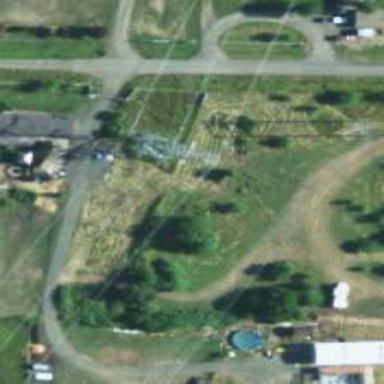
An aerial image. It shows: Lattice structure tower used for power distribution.